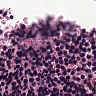
Metastatic tissue present: no